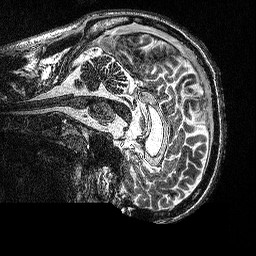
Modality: MP2RAGE
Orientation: sagittal
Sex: male
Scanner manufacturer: siemens
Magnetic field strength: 3 T
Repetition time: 5 s
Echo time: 0.00292 s